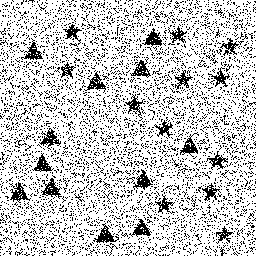
Squares: 0
Triangles: 12
Stars: 12
Total shapes: 24